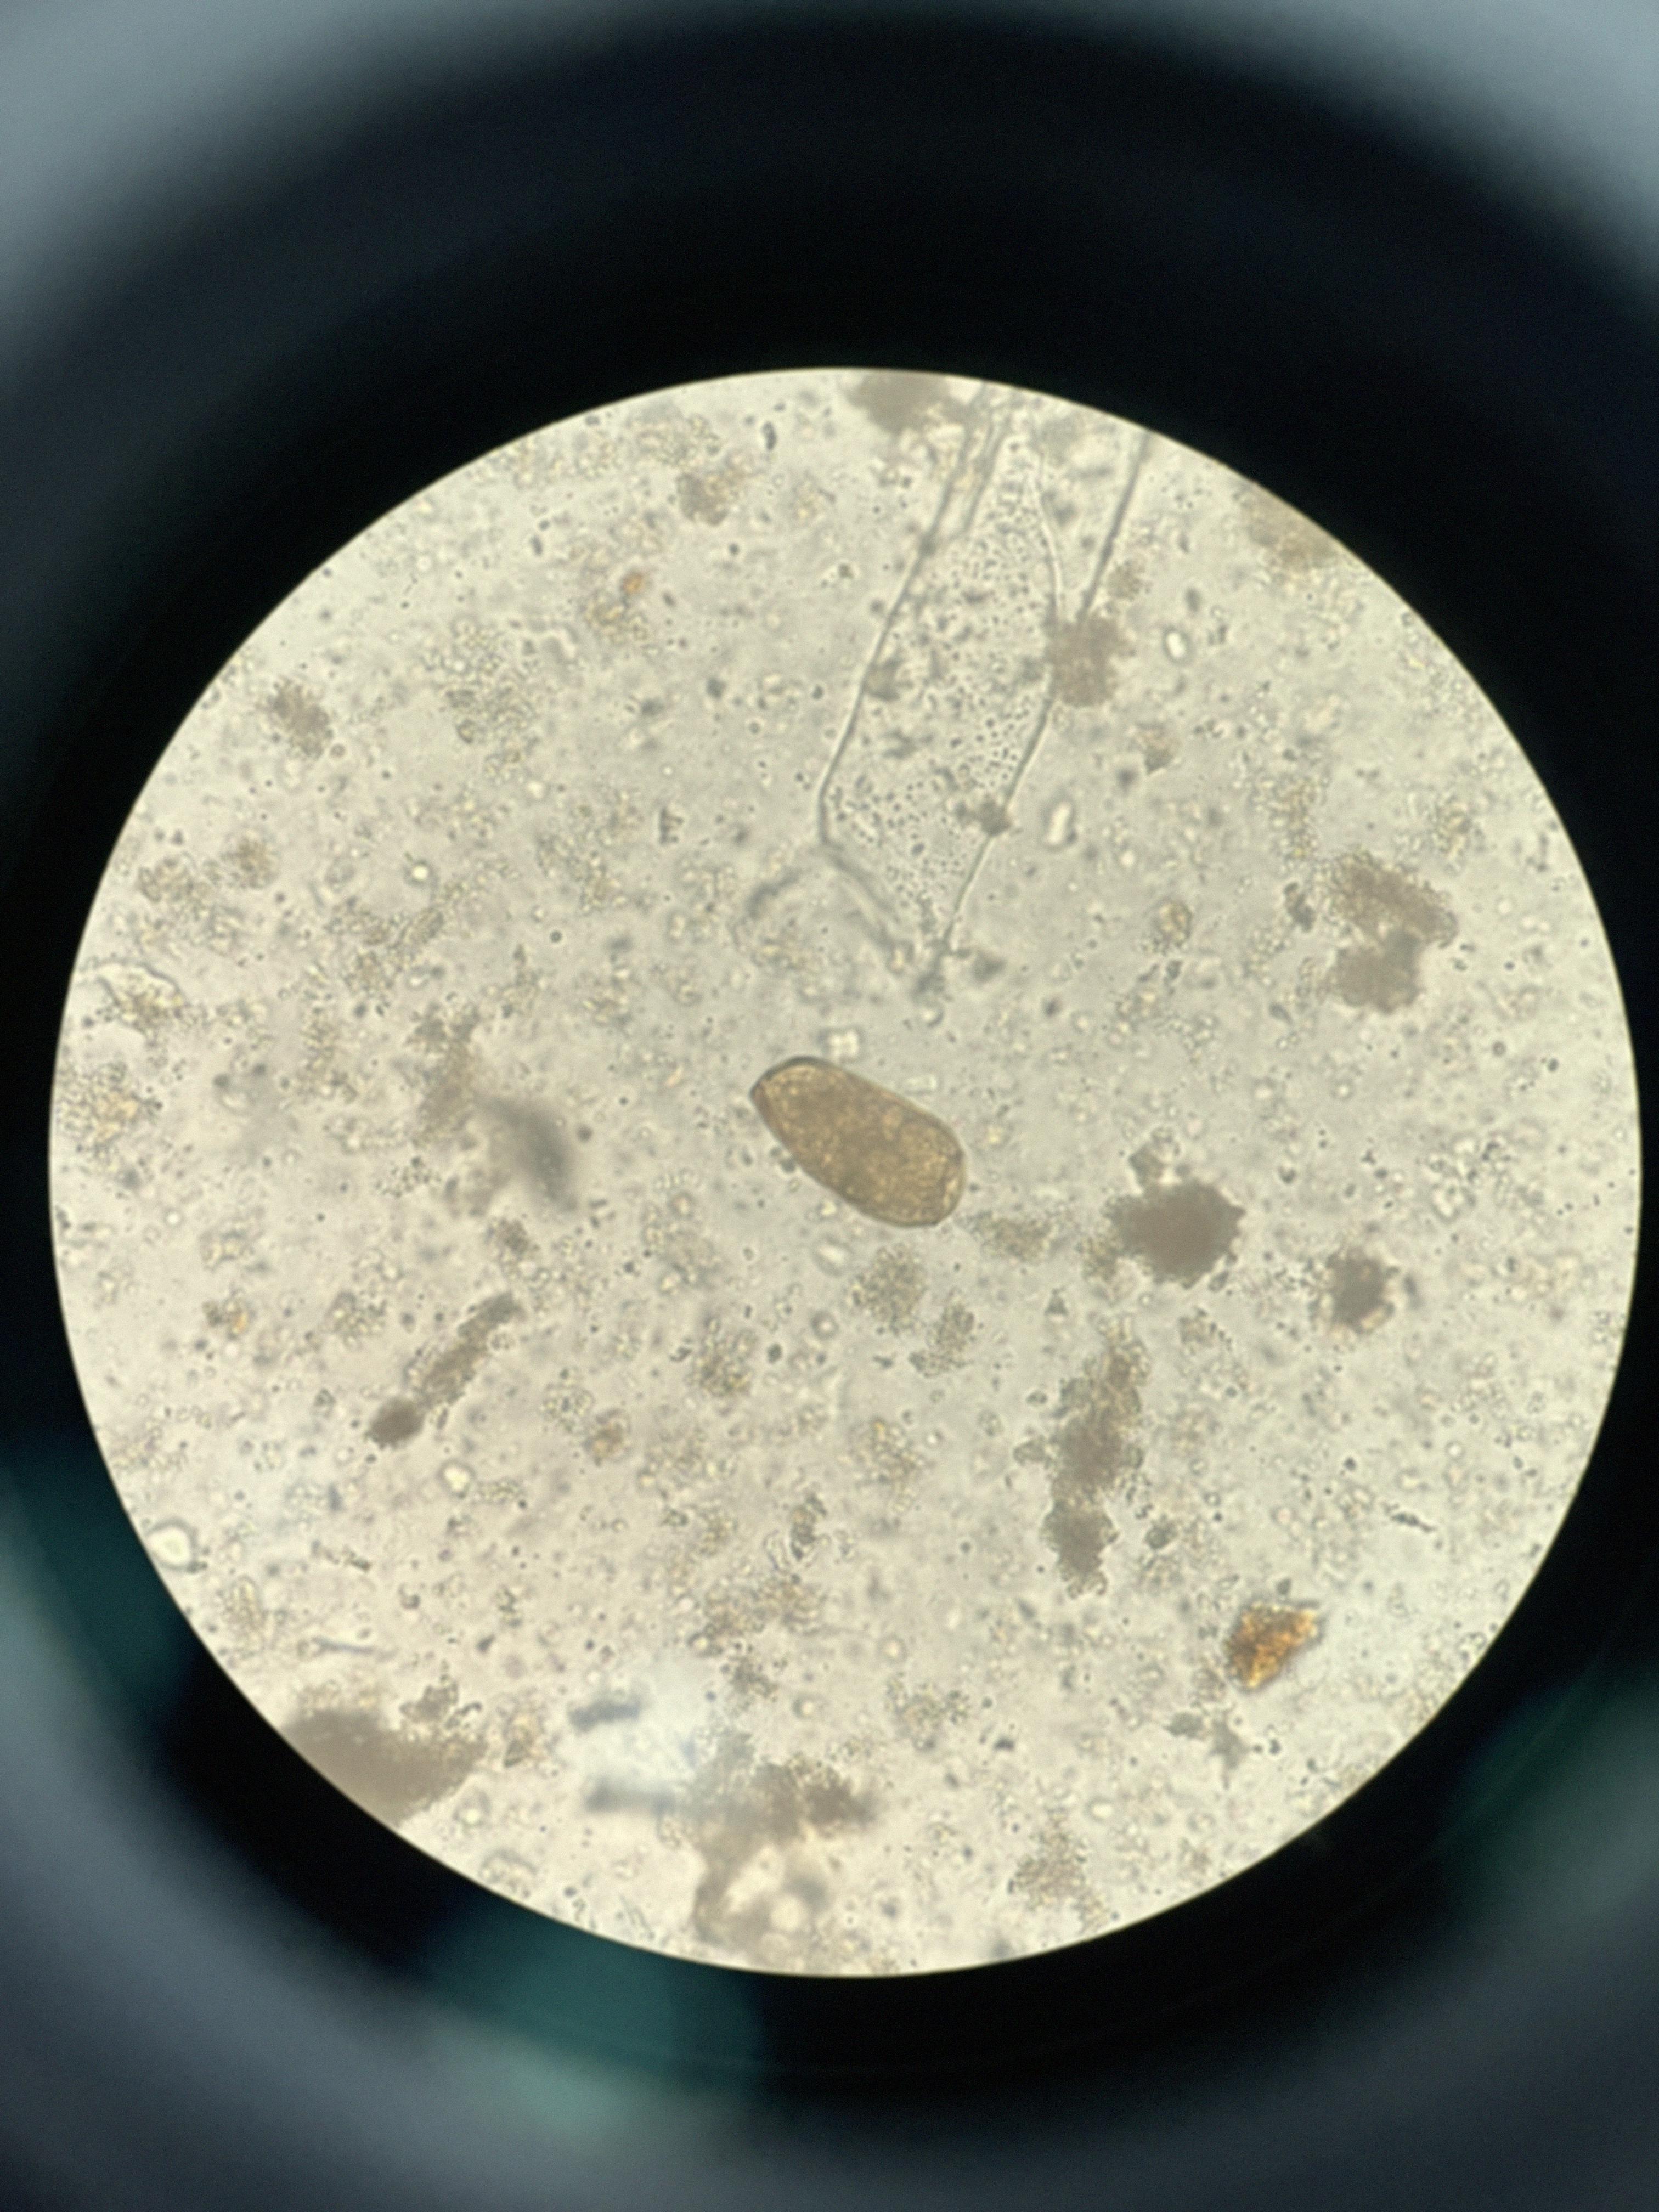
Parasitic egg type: Paragonimus spp